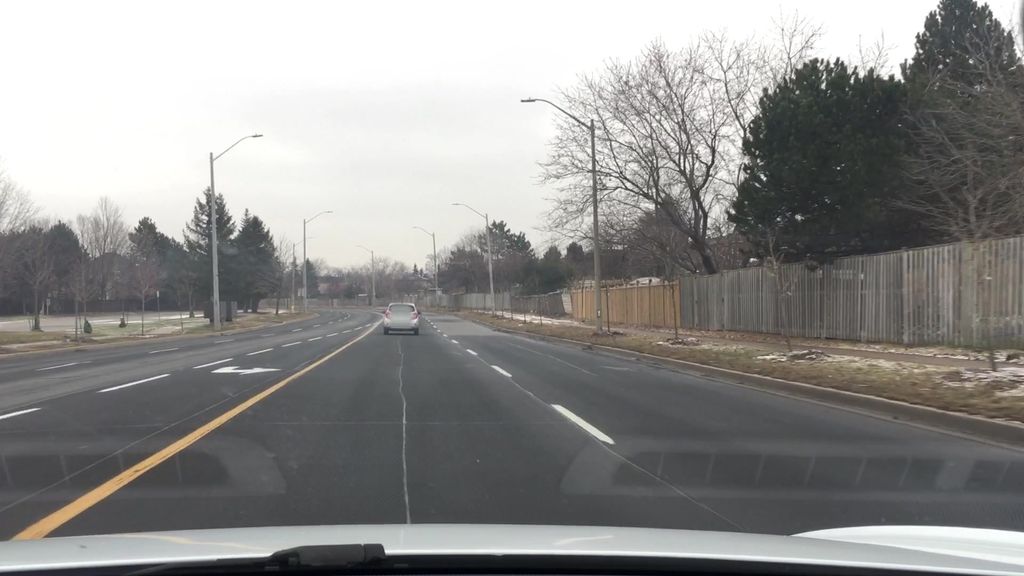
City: toronto